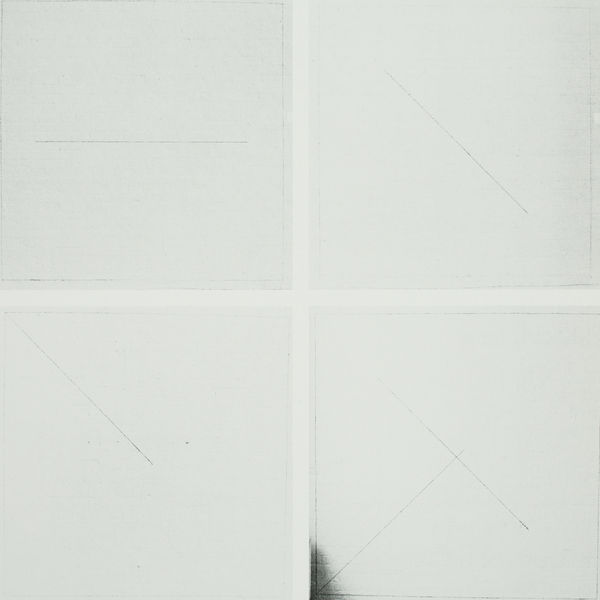
Titel: Diagonal and horizontal lines
Künstler: Sol Lewitt
Standort: Durham
Institution: Privatsammlung
Schlagwörter: schatten, weiß, grau, schwarz, papier, linien, falte, vier, kreuz, fleck, quadrate, diagonale, lewitt, op art, quadrierung, waagerechte, lienien